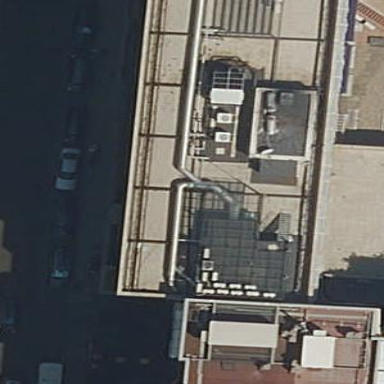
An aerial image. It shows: Commercial building.